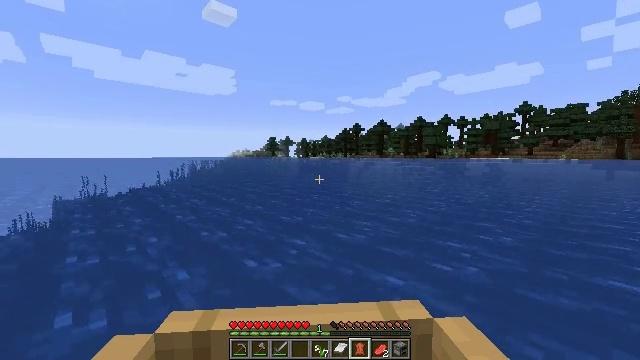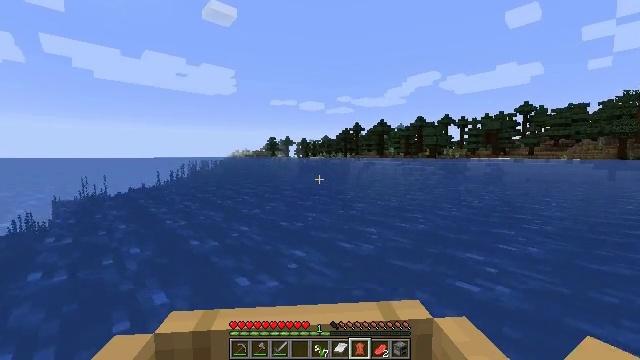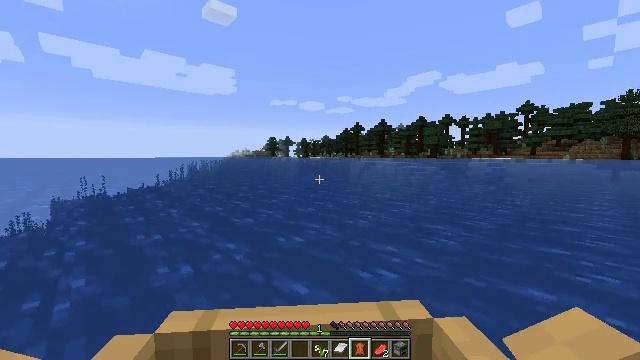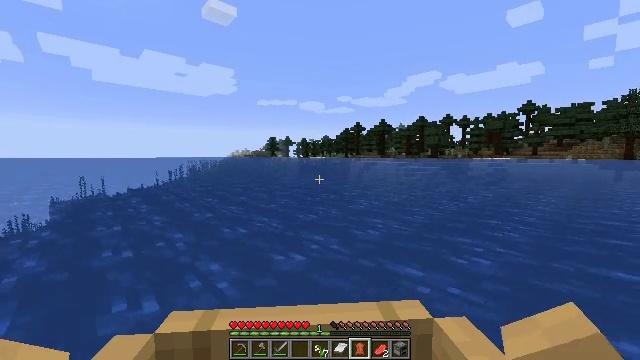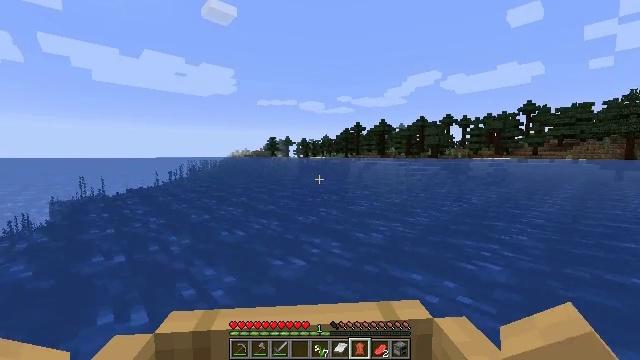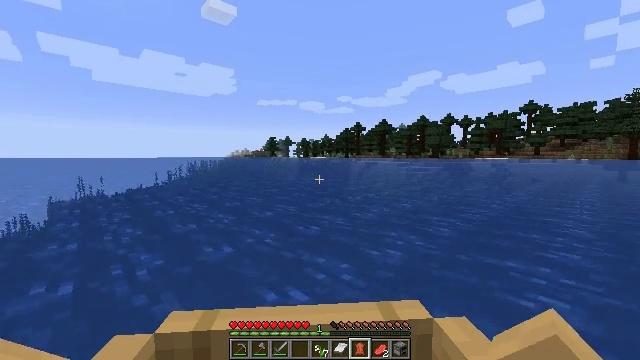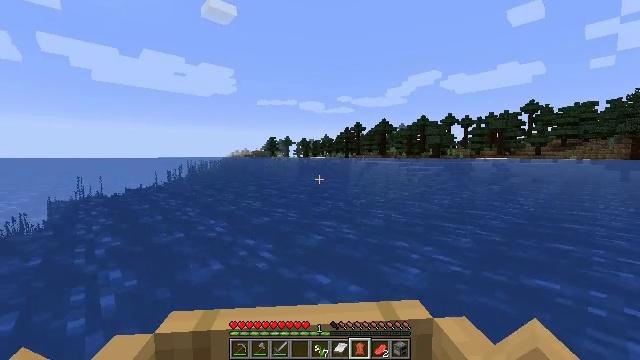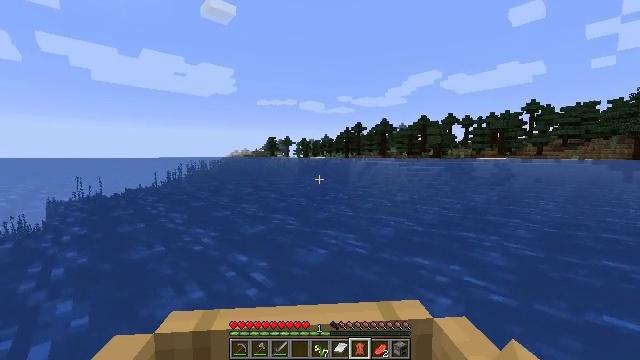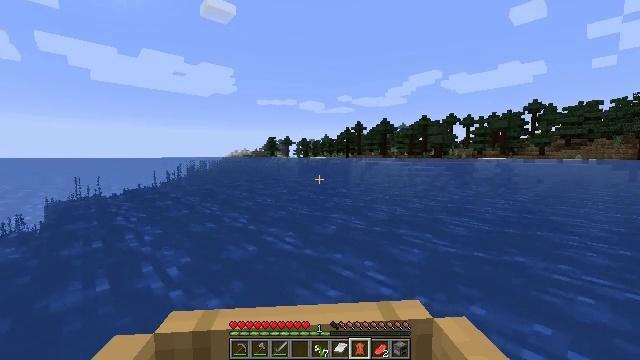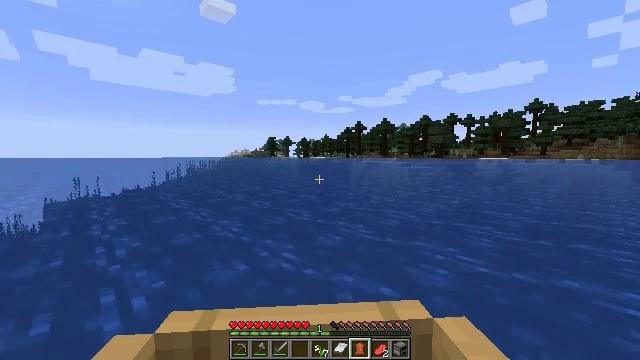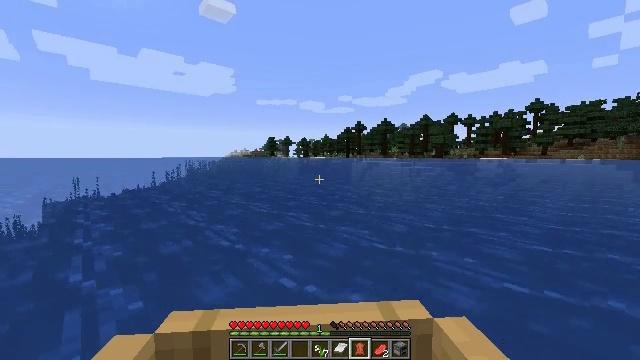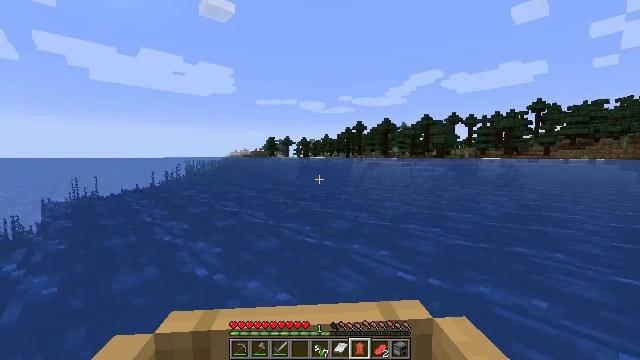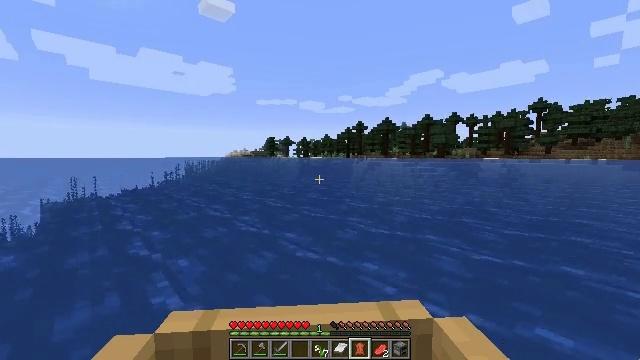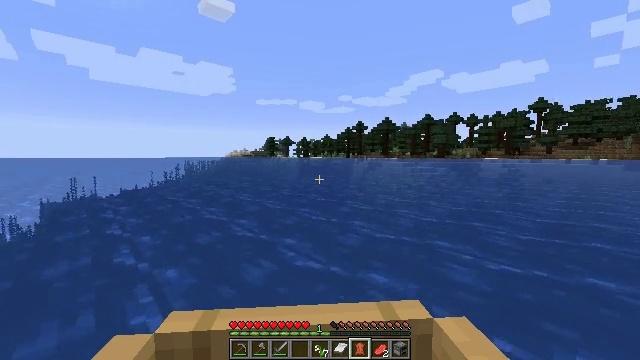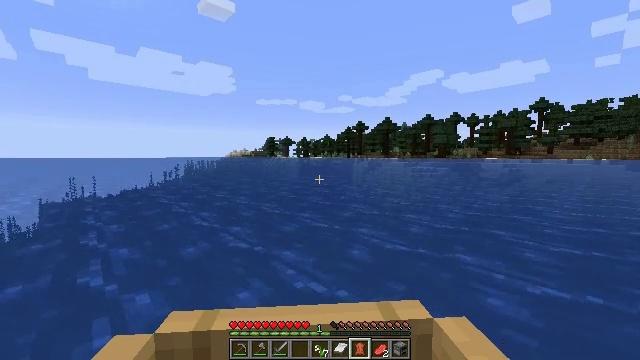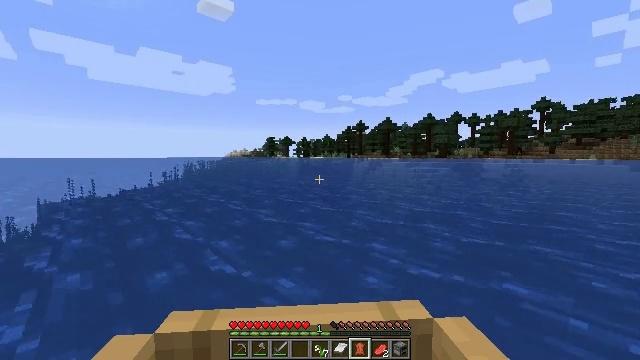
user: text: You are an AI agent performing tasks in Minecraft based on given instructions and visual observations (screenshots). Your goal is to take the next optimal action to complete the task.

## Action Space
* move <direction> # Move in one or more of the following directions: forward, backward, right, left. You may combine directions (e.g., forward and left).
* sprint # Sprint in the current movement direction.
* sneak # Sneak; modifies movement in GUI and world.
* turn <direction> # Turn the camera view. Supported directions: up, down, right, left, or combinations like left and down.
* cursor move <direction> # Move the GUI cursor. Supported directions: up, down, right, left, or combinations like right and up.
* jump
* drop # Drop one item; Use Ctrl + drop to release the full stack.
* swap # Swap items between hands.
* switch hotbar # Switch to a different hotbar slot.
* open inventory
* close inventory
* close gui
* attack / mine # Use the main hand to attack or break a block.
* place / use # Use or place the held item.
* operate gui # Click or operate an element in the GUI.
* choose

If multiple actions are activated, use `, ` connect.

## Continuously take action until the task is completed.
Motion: motion action
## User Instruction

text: Craft white dye.
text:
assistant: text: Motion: move forward
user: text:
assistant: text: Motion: move forward
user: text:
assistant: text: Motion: move forward
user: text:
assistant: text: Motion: move forward
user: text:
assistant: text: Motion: move forward
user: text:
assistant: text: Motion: move forward
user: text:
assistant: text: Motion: move forward
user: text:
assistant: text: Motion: move forward
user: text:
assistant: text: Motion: move forward
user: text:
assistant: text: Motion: move forward
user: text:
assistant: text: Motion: move forward
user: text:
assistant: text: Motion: move forward
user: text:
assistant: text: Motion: move forward
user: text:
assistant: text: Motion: move forward
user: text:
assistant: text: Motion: move forward
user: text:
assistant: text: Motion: move forward
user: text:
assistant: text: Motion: move forward
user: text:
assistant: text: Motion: move forward
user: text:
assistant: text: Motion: move forward
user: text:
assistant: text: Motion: move forward
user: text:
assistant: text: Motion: move forward
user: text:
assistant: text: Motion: move forward
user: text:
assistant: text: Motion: move forward
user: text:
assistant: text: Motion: move forward
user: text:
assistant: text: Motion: move forward
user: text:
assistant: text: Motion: move forward
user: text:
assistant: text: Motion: move forward
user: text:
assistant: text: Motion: move forward
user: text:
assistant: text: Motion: move forward
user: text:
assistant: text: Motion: move forward